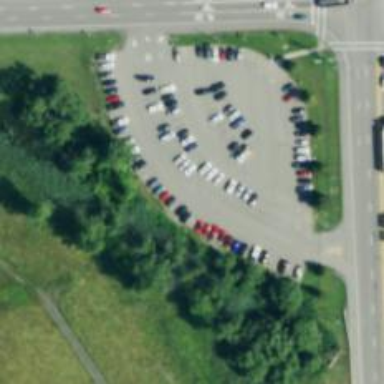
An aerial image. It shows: Asphalt road designated for service vehicles.